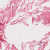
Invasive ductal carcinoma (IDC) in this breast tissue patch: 0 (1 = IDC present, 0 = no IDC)